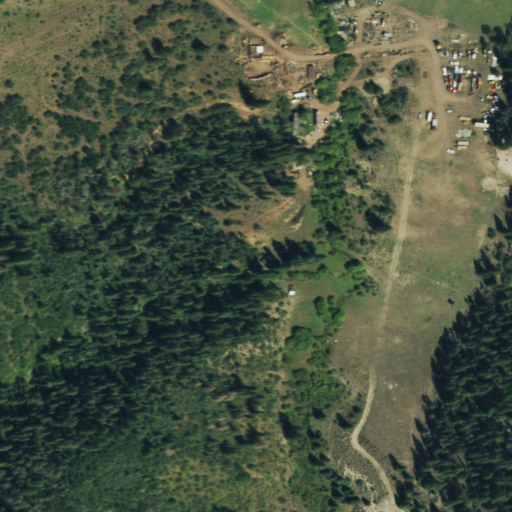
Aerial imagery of valley in Colorado named Association Gulch containing shrub, deciduous forest, evergreen forest, mixed forest, pasture, open development, herbaceous wetlands, and woody wetlands